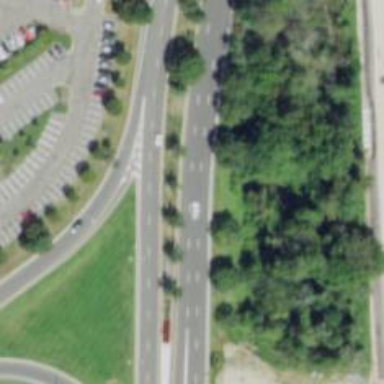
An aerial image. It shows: Trunk link highway.